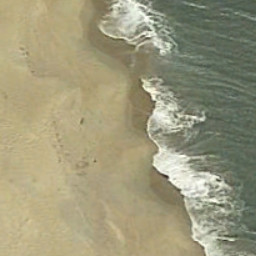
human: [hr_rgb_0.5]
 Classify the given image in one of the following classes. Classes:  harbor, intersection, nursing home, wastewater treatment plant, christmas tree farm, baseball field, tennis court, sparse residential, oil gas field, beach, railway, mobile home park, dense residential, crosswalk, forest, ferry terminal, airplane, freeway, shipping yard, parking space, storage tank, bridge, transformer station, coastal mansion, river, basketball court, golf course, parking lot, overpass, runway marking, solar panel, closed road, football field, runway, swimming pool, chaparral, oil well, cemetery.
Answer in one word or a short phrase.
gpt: beach